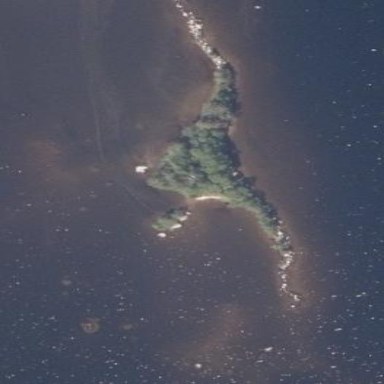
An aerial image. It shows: Image showing island.